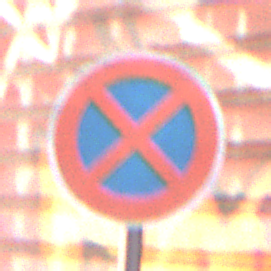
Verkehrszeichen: AbsolutesHalteverbot
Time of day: MorningAfternoon
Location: Outdoor (Urban)
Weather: Clear
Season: NotSpecified
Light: Natural